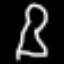
Label: hourglass